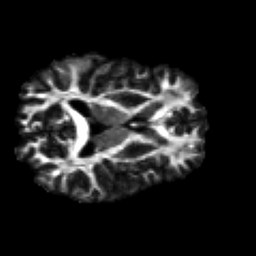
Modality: FA
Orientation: axial
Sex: male
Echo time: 0.114 s